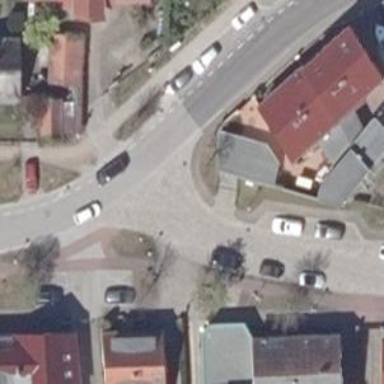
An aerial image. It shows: Residential road with sidewalks on both sides.